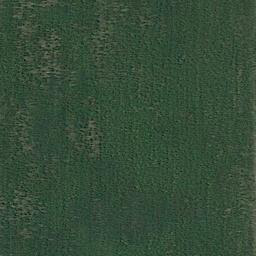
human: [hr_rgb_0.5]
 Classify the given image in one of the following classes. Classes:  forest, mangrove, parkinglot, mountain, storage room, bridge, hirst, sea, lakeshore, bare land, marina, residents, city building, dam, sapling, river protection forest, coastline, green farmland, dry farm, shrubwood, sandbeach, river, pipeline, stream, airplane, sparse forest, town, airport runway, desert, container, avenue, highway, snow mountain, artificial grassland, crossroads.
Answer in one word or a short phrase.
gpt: artificial grassland